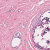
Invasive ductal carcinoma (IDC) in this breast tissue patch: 0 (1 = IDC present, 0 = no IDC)